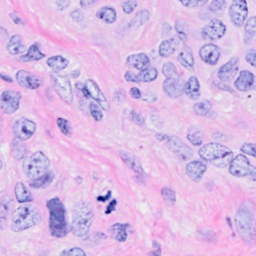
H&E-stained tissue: Breast